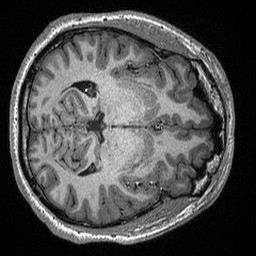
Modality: T1w
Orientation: axial
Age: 26
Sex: male
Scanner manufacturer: siemens
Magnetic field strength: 3 T
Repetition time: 2.3 s
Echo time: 0.00298 s